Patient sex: F
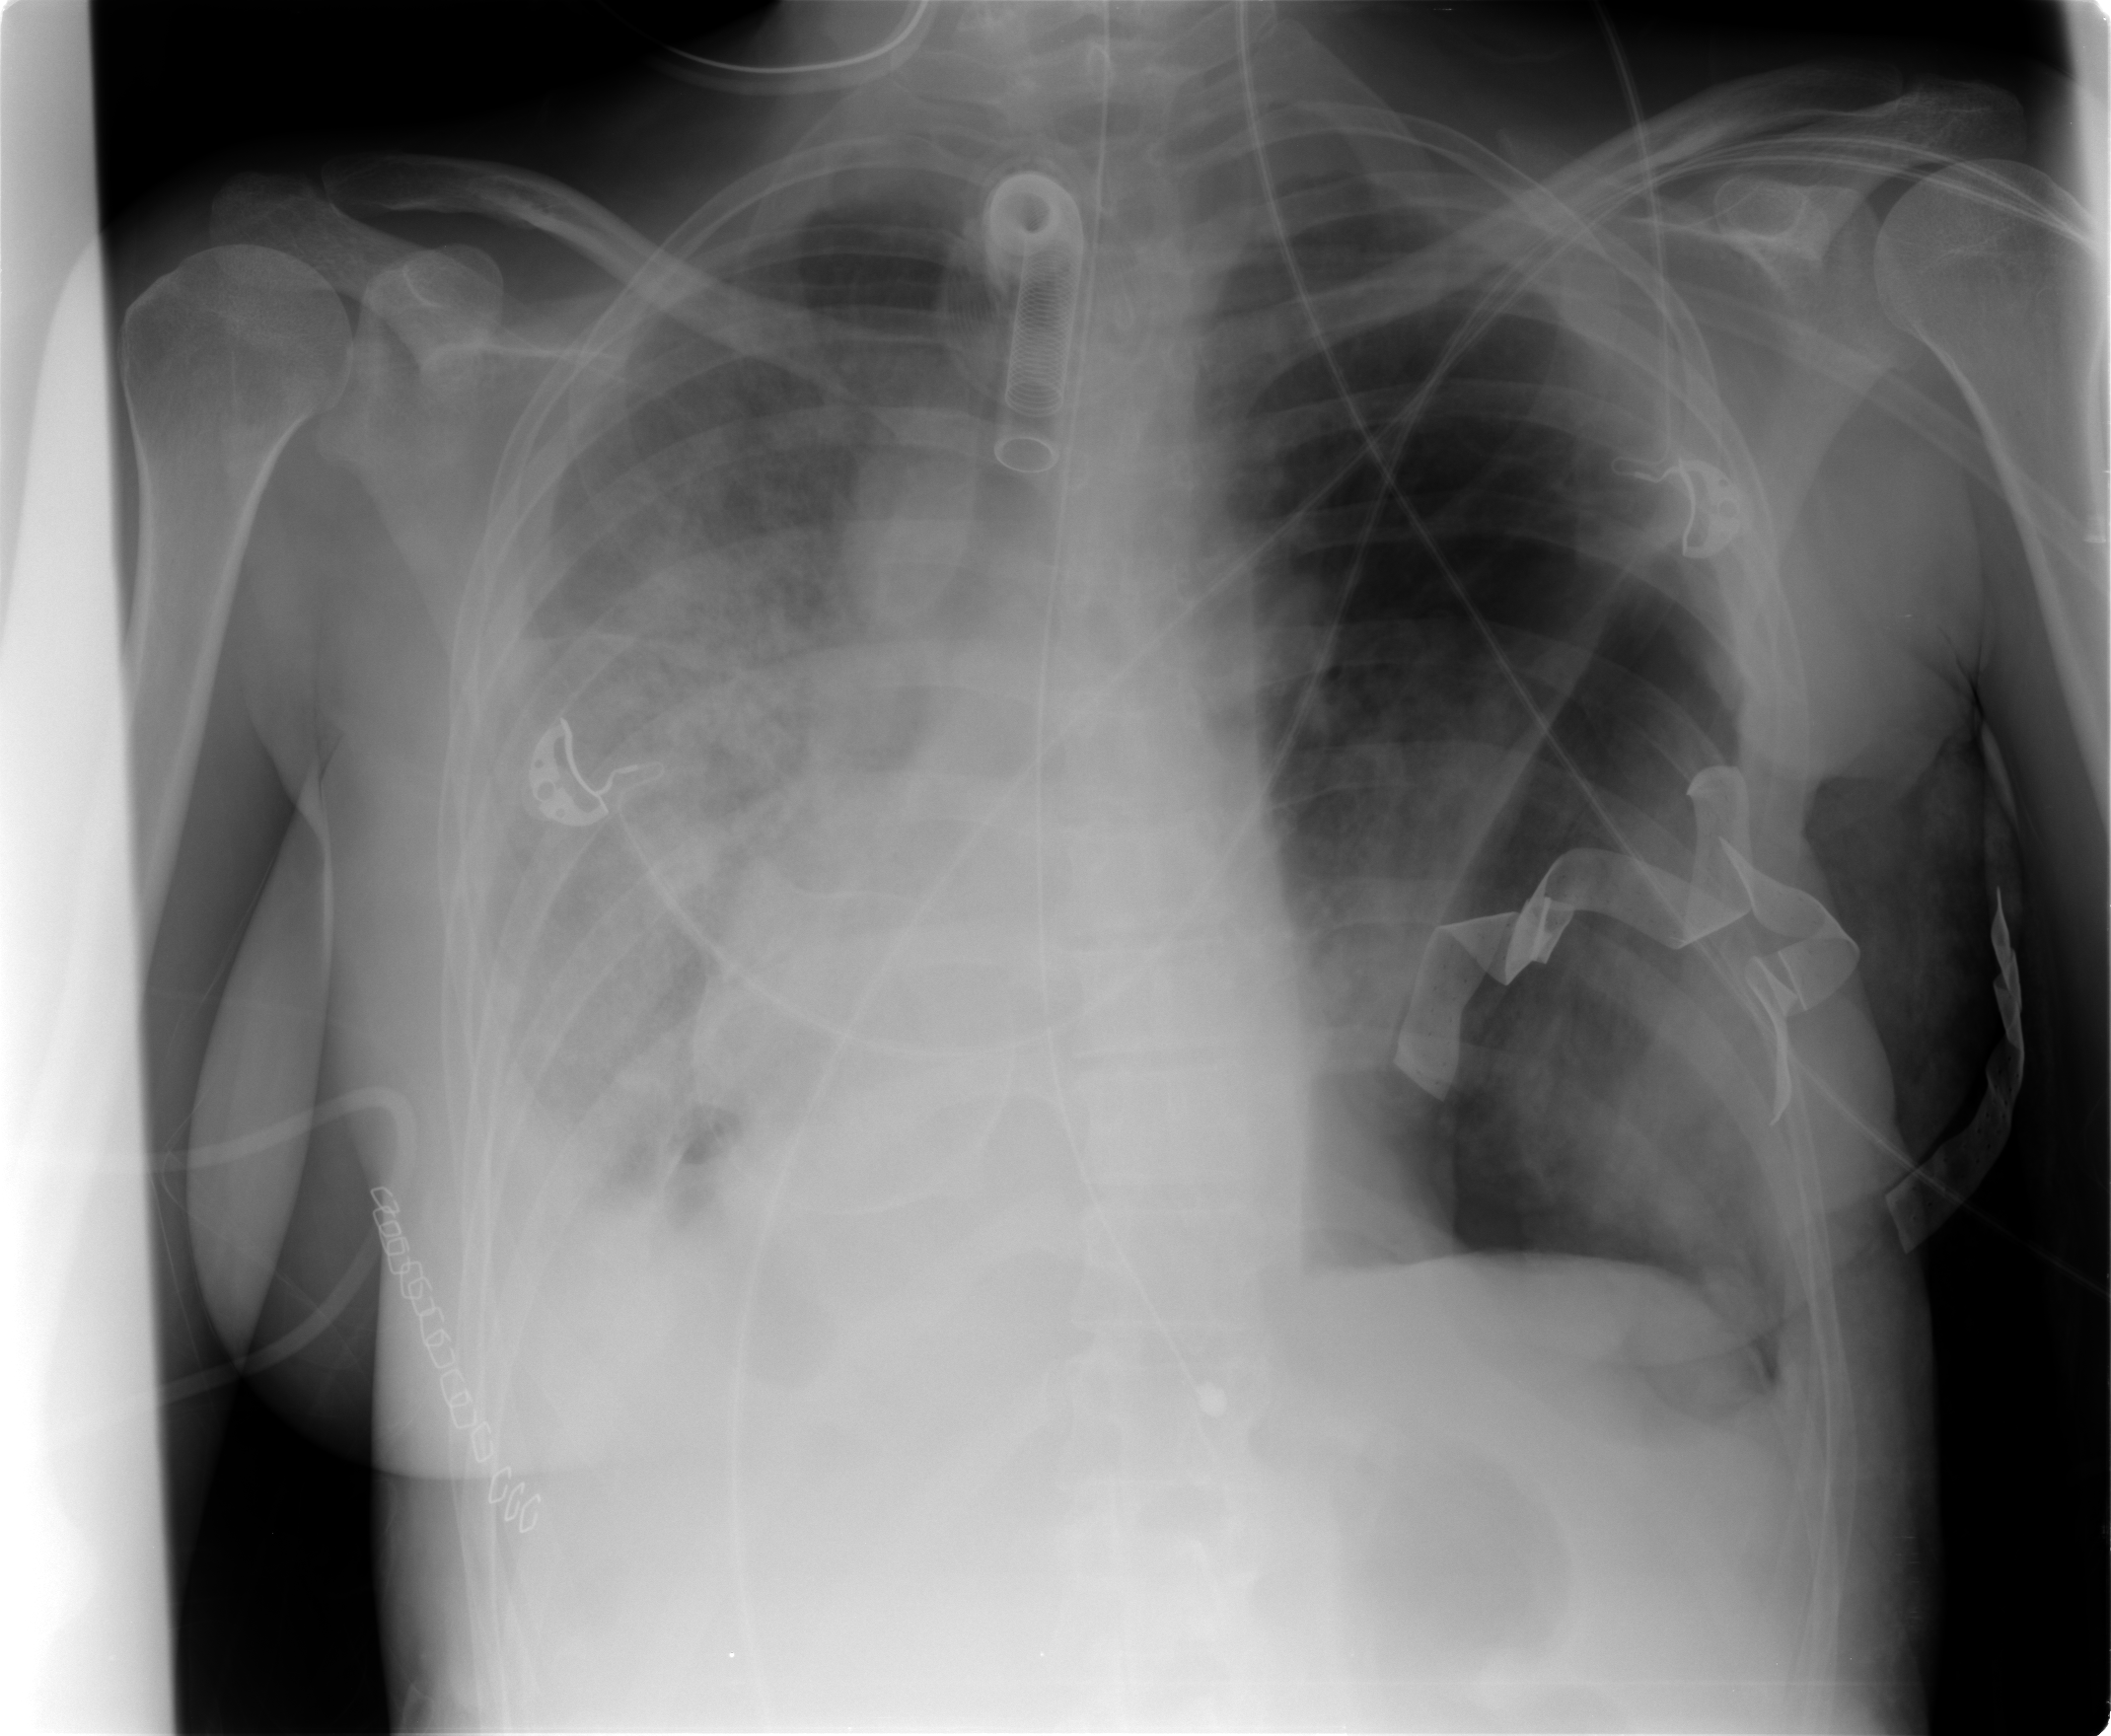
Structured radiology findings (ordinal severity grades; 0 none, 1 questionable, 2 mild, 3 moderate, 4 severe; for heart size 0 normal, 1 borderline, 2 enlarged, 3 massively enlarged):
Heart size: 0
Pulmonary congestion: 2
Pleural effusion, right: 2
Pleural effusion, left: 0
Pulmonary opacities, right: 4
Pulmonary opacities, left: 3
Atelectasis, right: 3
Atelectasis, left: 2